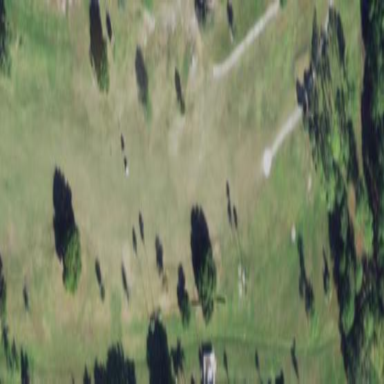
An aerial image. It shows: Golf course surrounded by greenery.